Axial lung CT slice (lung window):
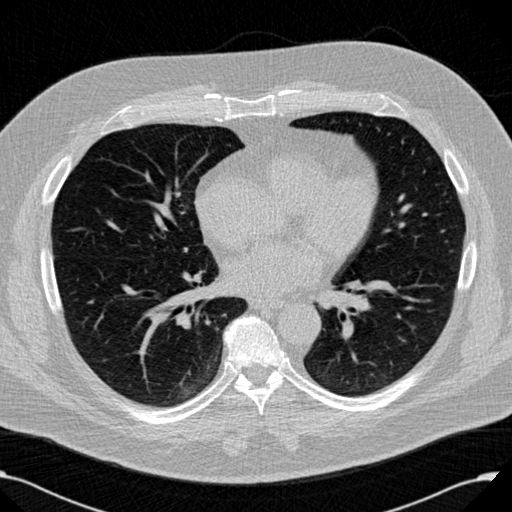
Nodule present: no